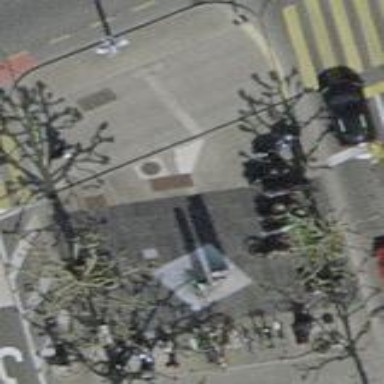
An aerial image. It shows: Paved pedestrian road.